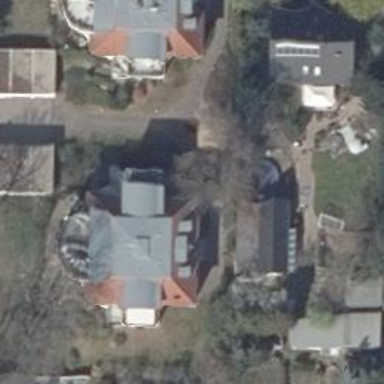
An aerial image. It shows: Residential building.